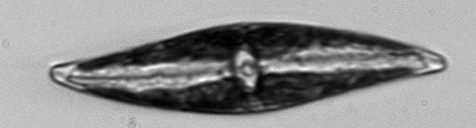
Label: Pleurosigma